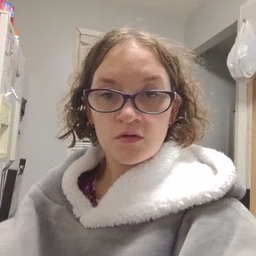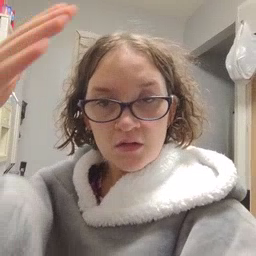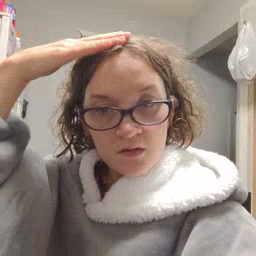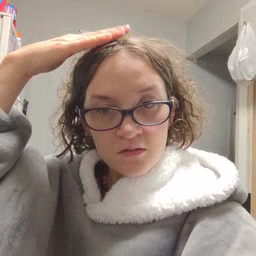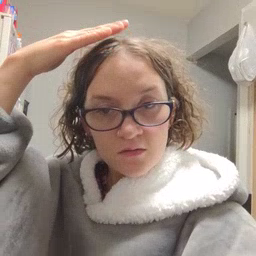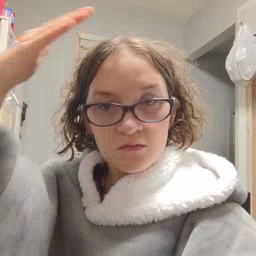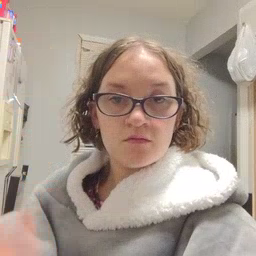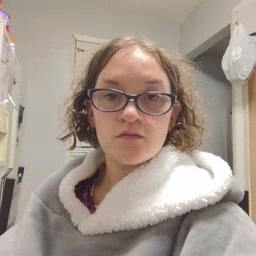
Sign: hat